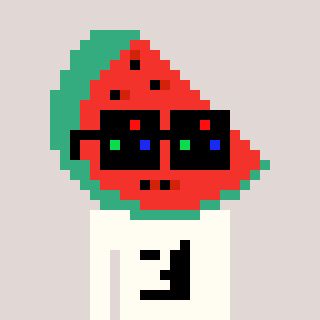
a pixel art character with square black sunglasses, a watermelon-shaped head and a grayscale-colored body on a warm background